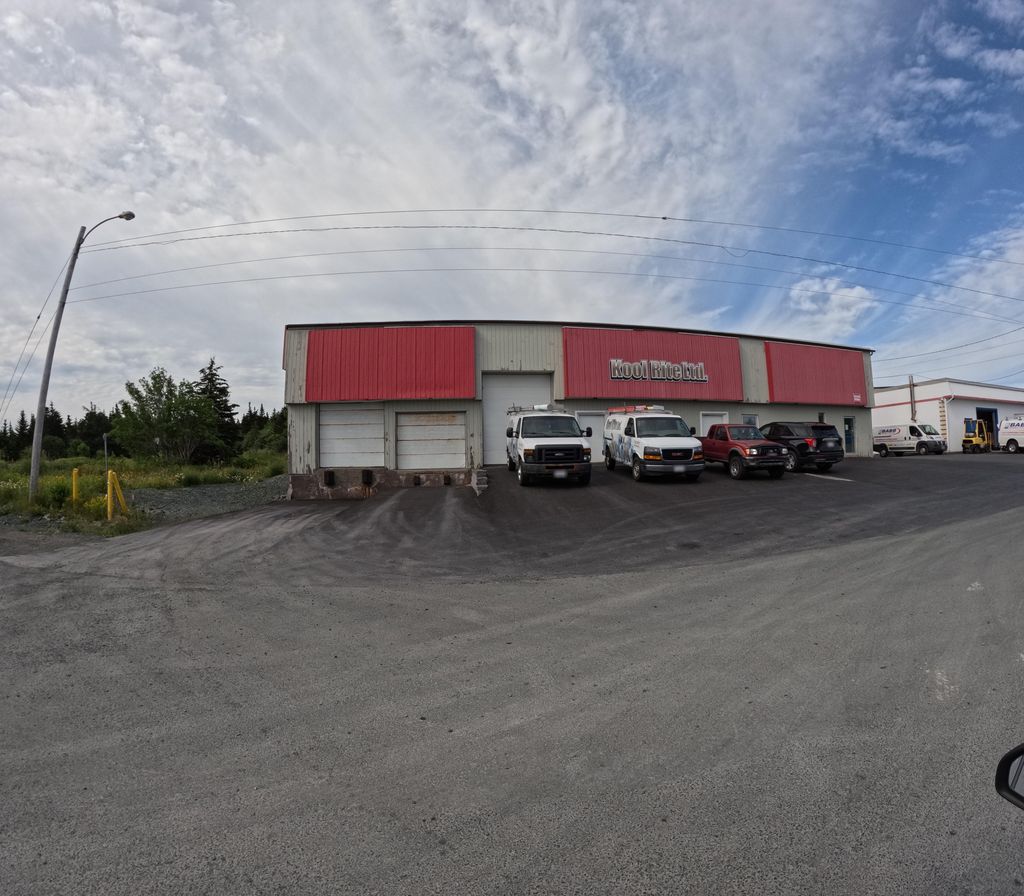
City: st_johns